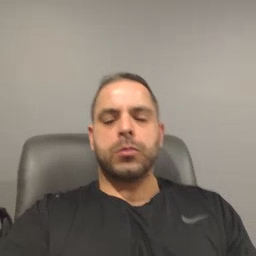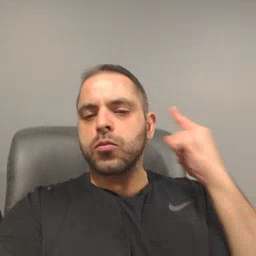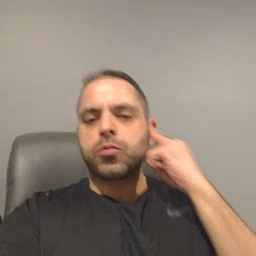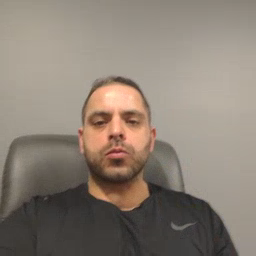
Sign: ear